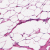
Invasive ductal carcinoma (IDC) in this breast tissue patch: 0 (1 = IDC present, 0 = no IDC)